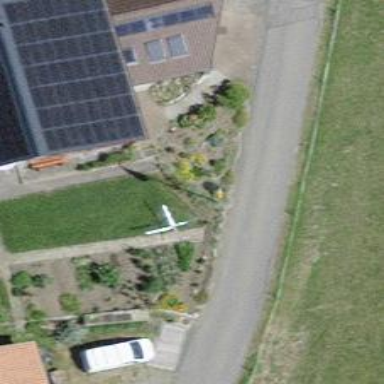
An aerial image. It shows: Flagpole which is man-made.